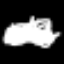
Label: squiggle